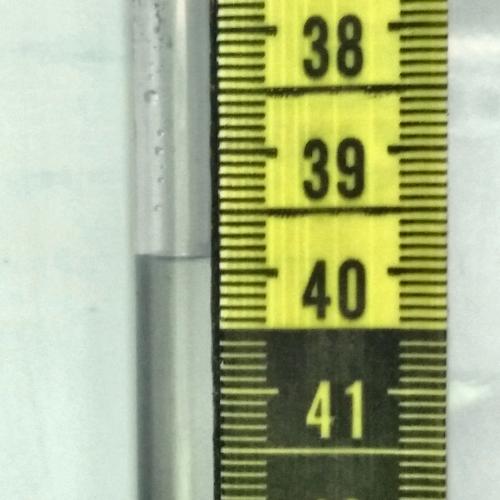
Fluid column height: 39.9 cm